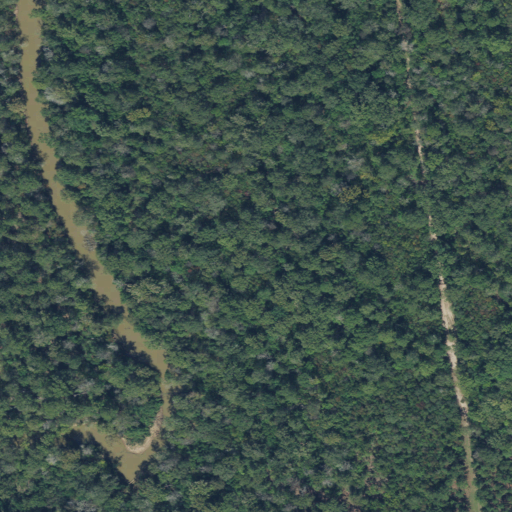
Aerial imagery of cliff(s) in Texas named Hog Head Bluff containing woody wetlands, open development, deciduous forest, open water, evergreen forest, and low intensity development